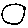
Label: circle